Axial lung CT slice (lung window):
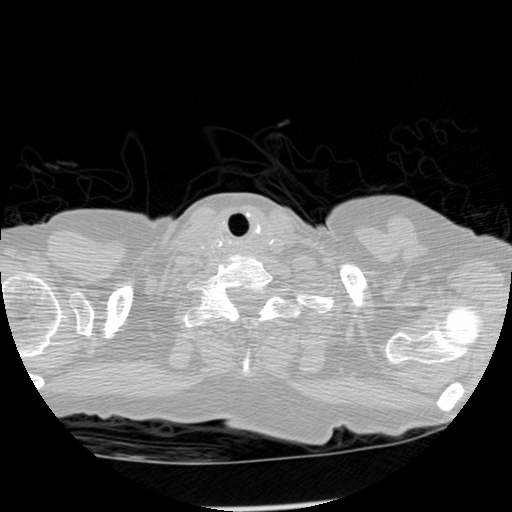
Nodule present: no